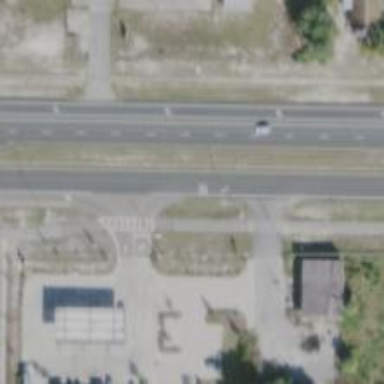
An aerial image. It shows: Uncontrolled crossing at the intersection of cycleway and road.